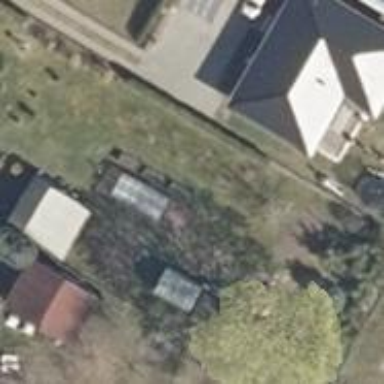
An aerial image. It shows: Simple and straightforward house.